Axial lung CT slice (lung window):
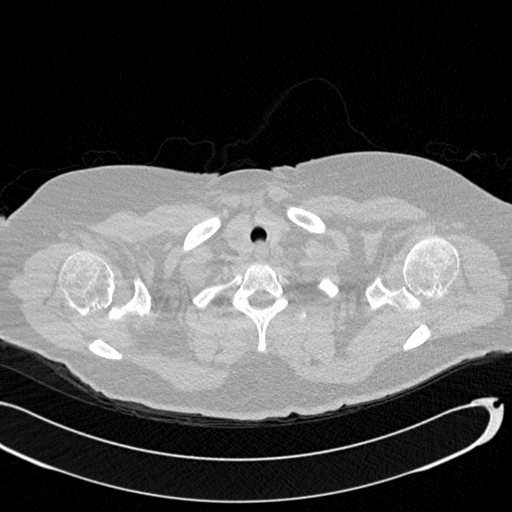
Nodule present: no